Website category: phone
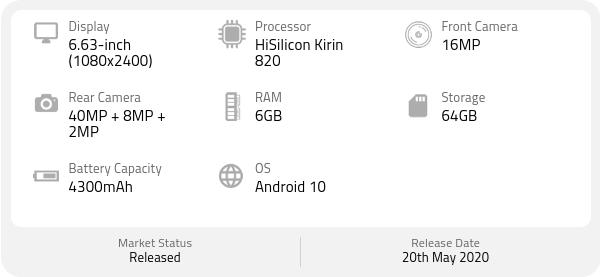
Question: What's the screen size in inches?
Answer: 6.63-inch

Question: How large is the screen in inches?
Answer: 6.63-inch

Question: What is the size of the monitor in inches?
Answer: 6.63-inch

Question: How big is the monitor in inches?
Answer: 6.63-inch

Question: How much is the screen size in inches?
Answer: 6.63-inch

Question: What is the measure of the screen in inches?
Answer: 6.63-inch

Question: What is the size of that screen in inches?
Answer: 6.63-inch

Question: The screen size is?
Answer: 6.63-inch

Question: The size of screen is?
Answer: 6.63-inch

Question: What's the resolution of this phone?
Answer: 1080x2400

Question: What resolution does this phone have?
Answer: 1080x2400

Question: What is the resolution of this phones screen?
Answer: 1080x2400

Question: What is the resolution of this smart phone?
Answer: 1080x2400

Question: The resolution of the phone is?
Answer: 1080x2400

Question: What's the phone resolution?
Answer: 1080x2400

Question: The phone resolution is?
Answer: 1080x2400

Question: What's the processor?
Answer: HiSilicon Kirin 820

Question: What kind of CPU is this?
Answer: HiSilicon Kirin 820

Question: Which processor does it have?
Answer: HiSilicon Kirin 820

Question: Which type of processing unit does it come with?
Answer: HiSilicon Kirin 820

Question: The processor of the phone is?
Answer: HiSilicon Kirin 820

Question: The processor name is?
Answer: HiSilicon Kirin 820

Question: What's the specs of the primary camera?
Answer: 40MP + 8MP + 2MP

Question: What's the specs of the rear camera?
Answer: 40MP + 8MP + 2MP

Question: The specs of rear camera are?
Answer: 40MP + 8MP + 2MP

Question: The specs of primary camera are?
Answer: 40MP + 8MP + 2MP

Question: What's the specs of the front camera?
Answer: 16MP

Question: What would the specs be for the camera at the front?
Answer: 16MP

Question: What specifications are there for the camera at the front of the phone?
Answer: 16MP

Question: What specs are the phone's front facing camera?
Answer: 16MP

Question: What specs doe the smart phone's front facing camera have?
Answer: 16MP

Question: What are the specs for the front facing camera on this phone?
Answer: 16MP

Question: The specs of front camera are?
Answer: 16MP

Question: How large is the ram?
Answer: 6GB

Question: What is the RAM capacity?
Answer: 6GB

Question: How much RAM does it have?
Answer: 6GB

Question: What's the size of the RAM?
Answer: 6GB

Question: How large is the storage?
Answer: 64GB

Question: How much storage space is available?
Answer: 64GB

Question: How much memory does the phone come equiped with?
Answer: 64GB

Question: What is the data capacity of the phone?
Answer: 64GB

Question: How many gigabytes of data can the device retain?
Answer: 64GB

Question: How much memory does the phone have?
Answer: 64GB

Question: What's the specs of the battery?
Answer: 4300mAh

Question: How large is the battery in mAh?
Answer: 4300mAh

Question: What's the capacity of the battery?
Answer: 4300mAh

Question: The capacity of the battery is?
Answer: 4300mAh

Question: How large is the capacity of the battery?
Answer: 4300mAh

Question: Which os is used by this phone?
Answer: Android 10

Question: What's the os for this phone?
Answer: Android 10

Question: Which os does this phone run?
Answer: Android 10

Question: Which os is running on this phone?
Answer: Android 10

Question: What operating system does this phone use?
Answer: Android 10

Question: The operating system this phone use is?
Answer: Android 10

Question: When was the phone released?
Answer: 20th May 2020

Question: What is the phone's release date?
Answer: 20th May 2020

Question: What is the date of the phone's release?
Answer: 20th May 2020

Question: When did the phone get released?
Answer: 20th May 2020

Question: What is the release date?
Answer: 20th May 2020

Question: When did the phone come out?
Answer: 20th May 2020

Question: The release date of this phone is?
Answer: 20th May 2020